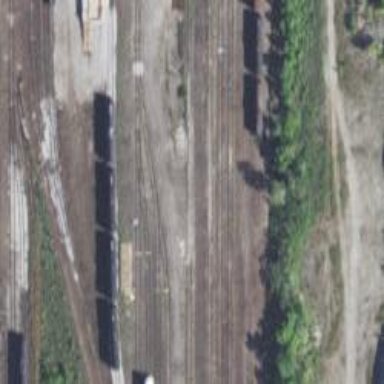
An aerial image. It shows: Railway spur service.